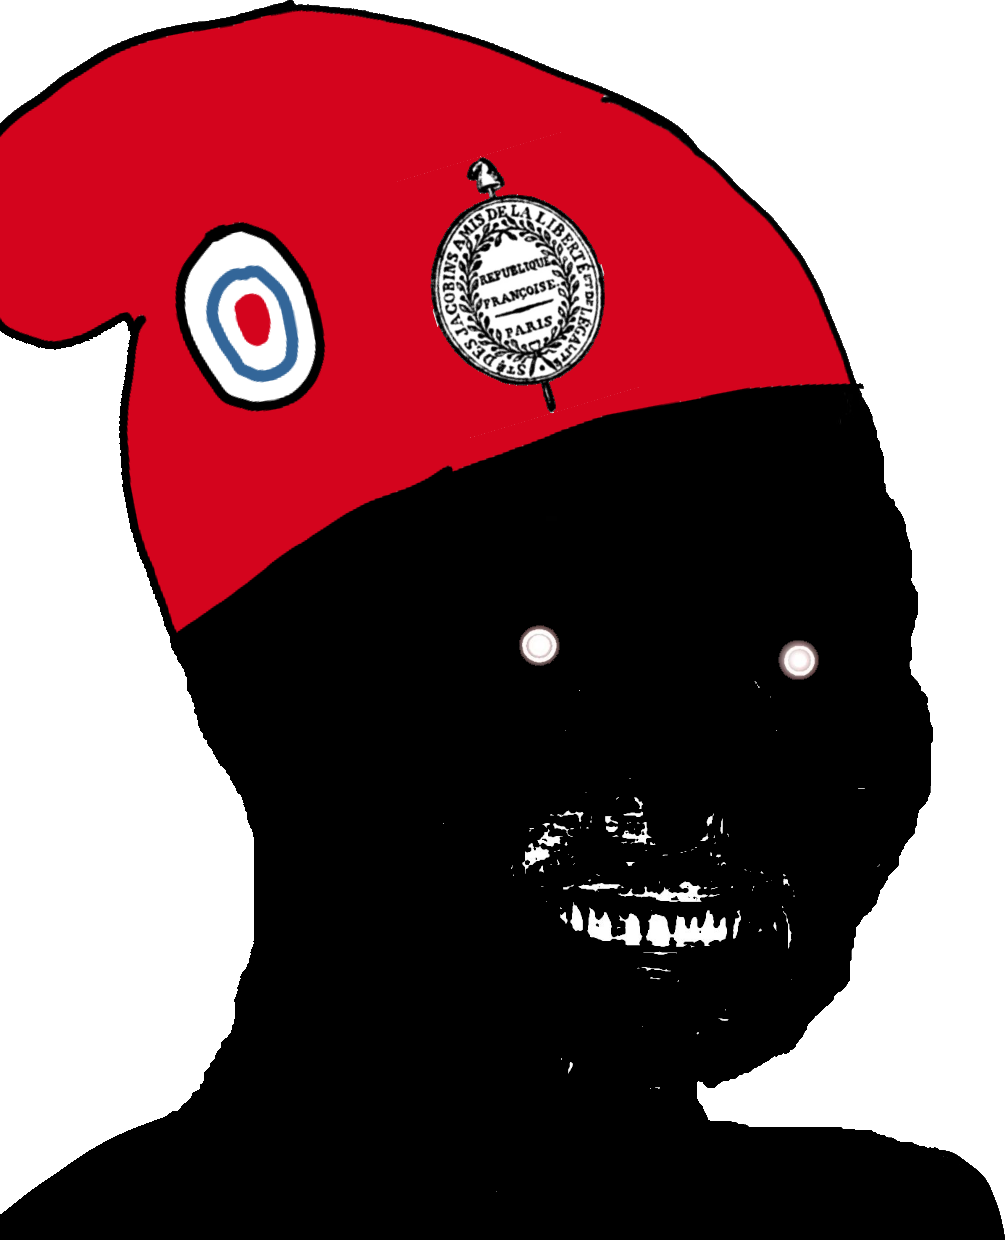
Label: 5_Oomer